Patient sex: M
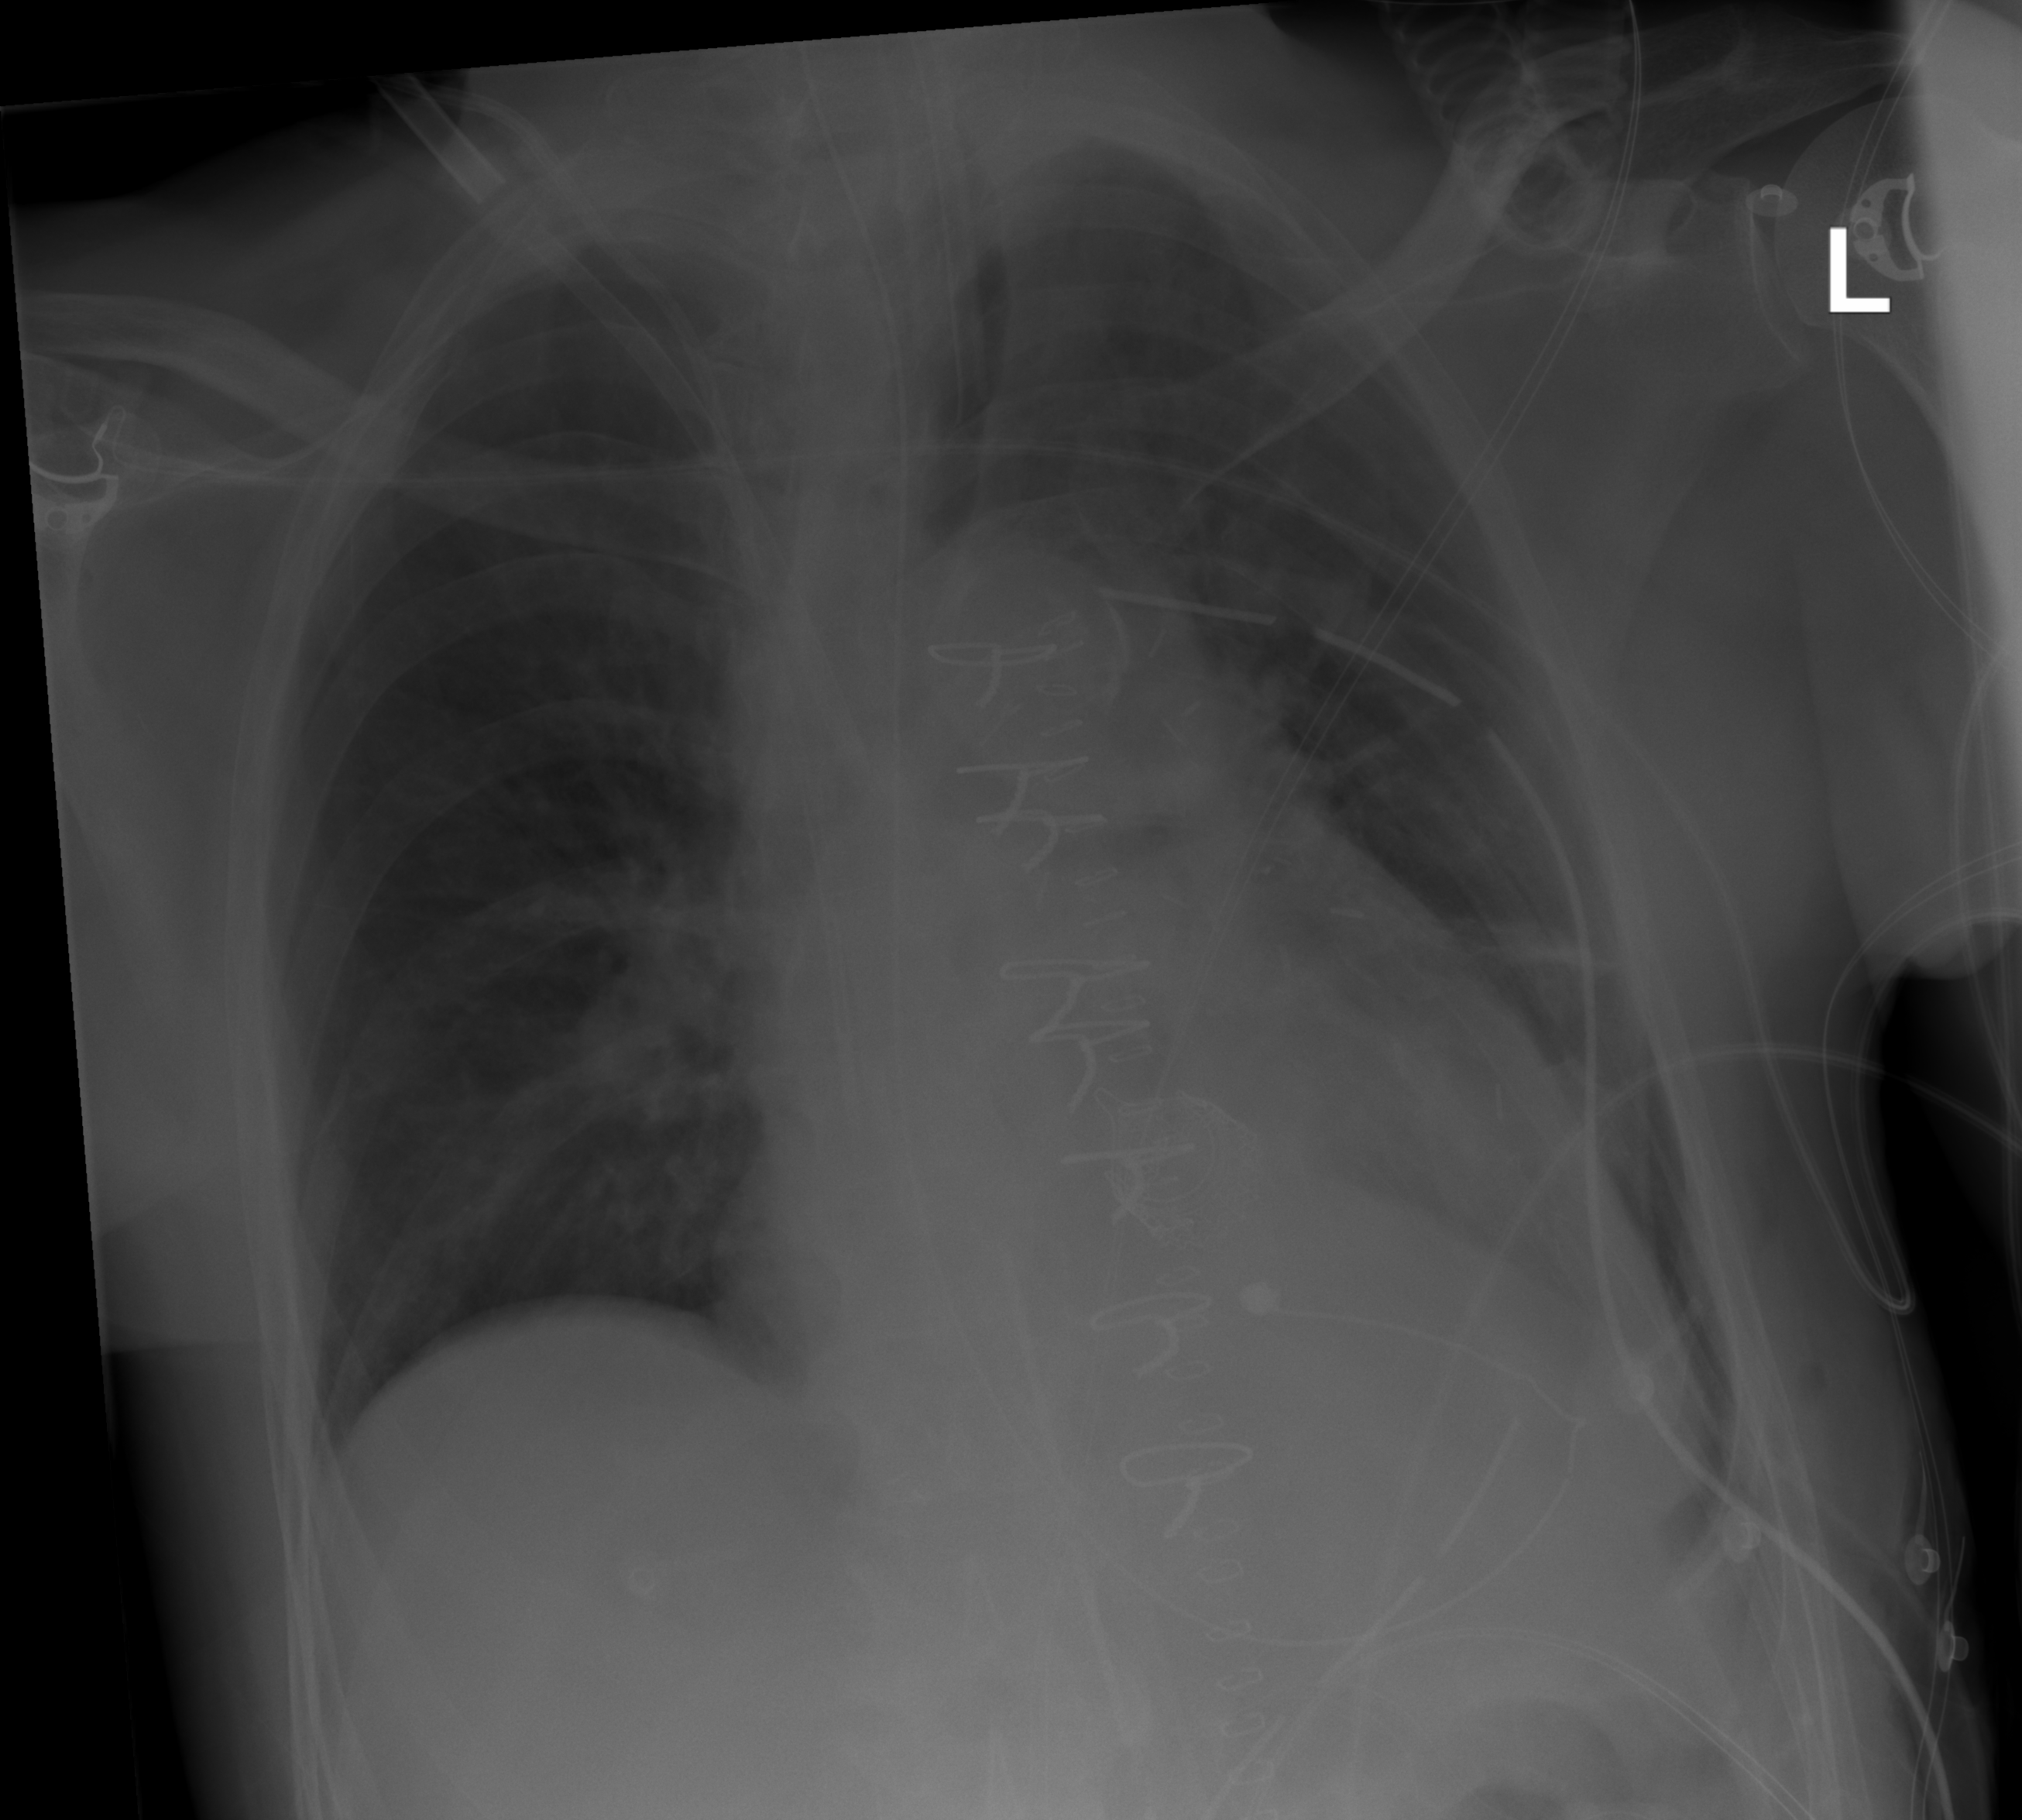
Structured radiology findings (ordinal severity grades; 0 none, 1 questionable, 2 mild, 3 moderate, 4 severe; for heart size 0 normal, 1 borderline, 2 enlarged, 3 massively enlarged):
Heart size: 2
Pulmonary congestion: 1
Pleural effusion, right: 0
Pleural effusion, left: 0
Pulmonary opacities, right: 0
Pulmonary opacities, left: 0
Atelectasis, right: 0
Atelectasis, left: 2